Interaction volume radius: 5 \u00c5
Interaction volume height: 40 \u00c5
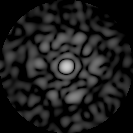
Disorder parameter: 0.809